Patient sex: M
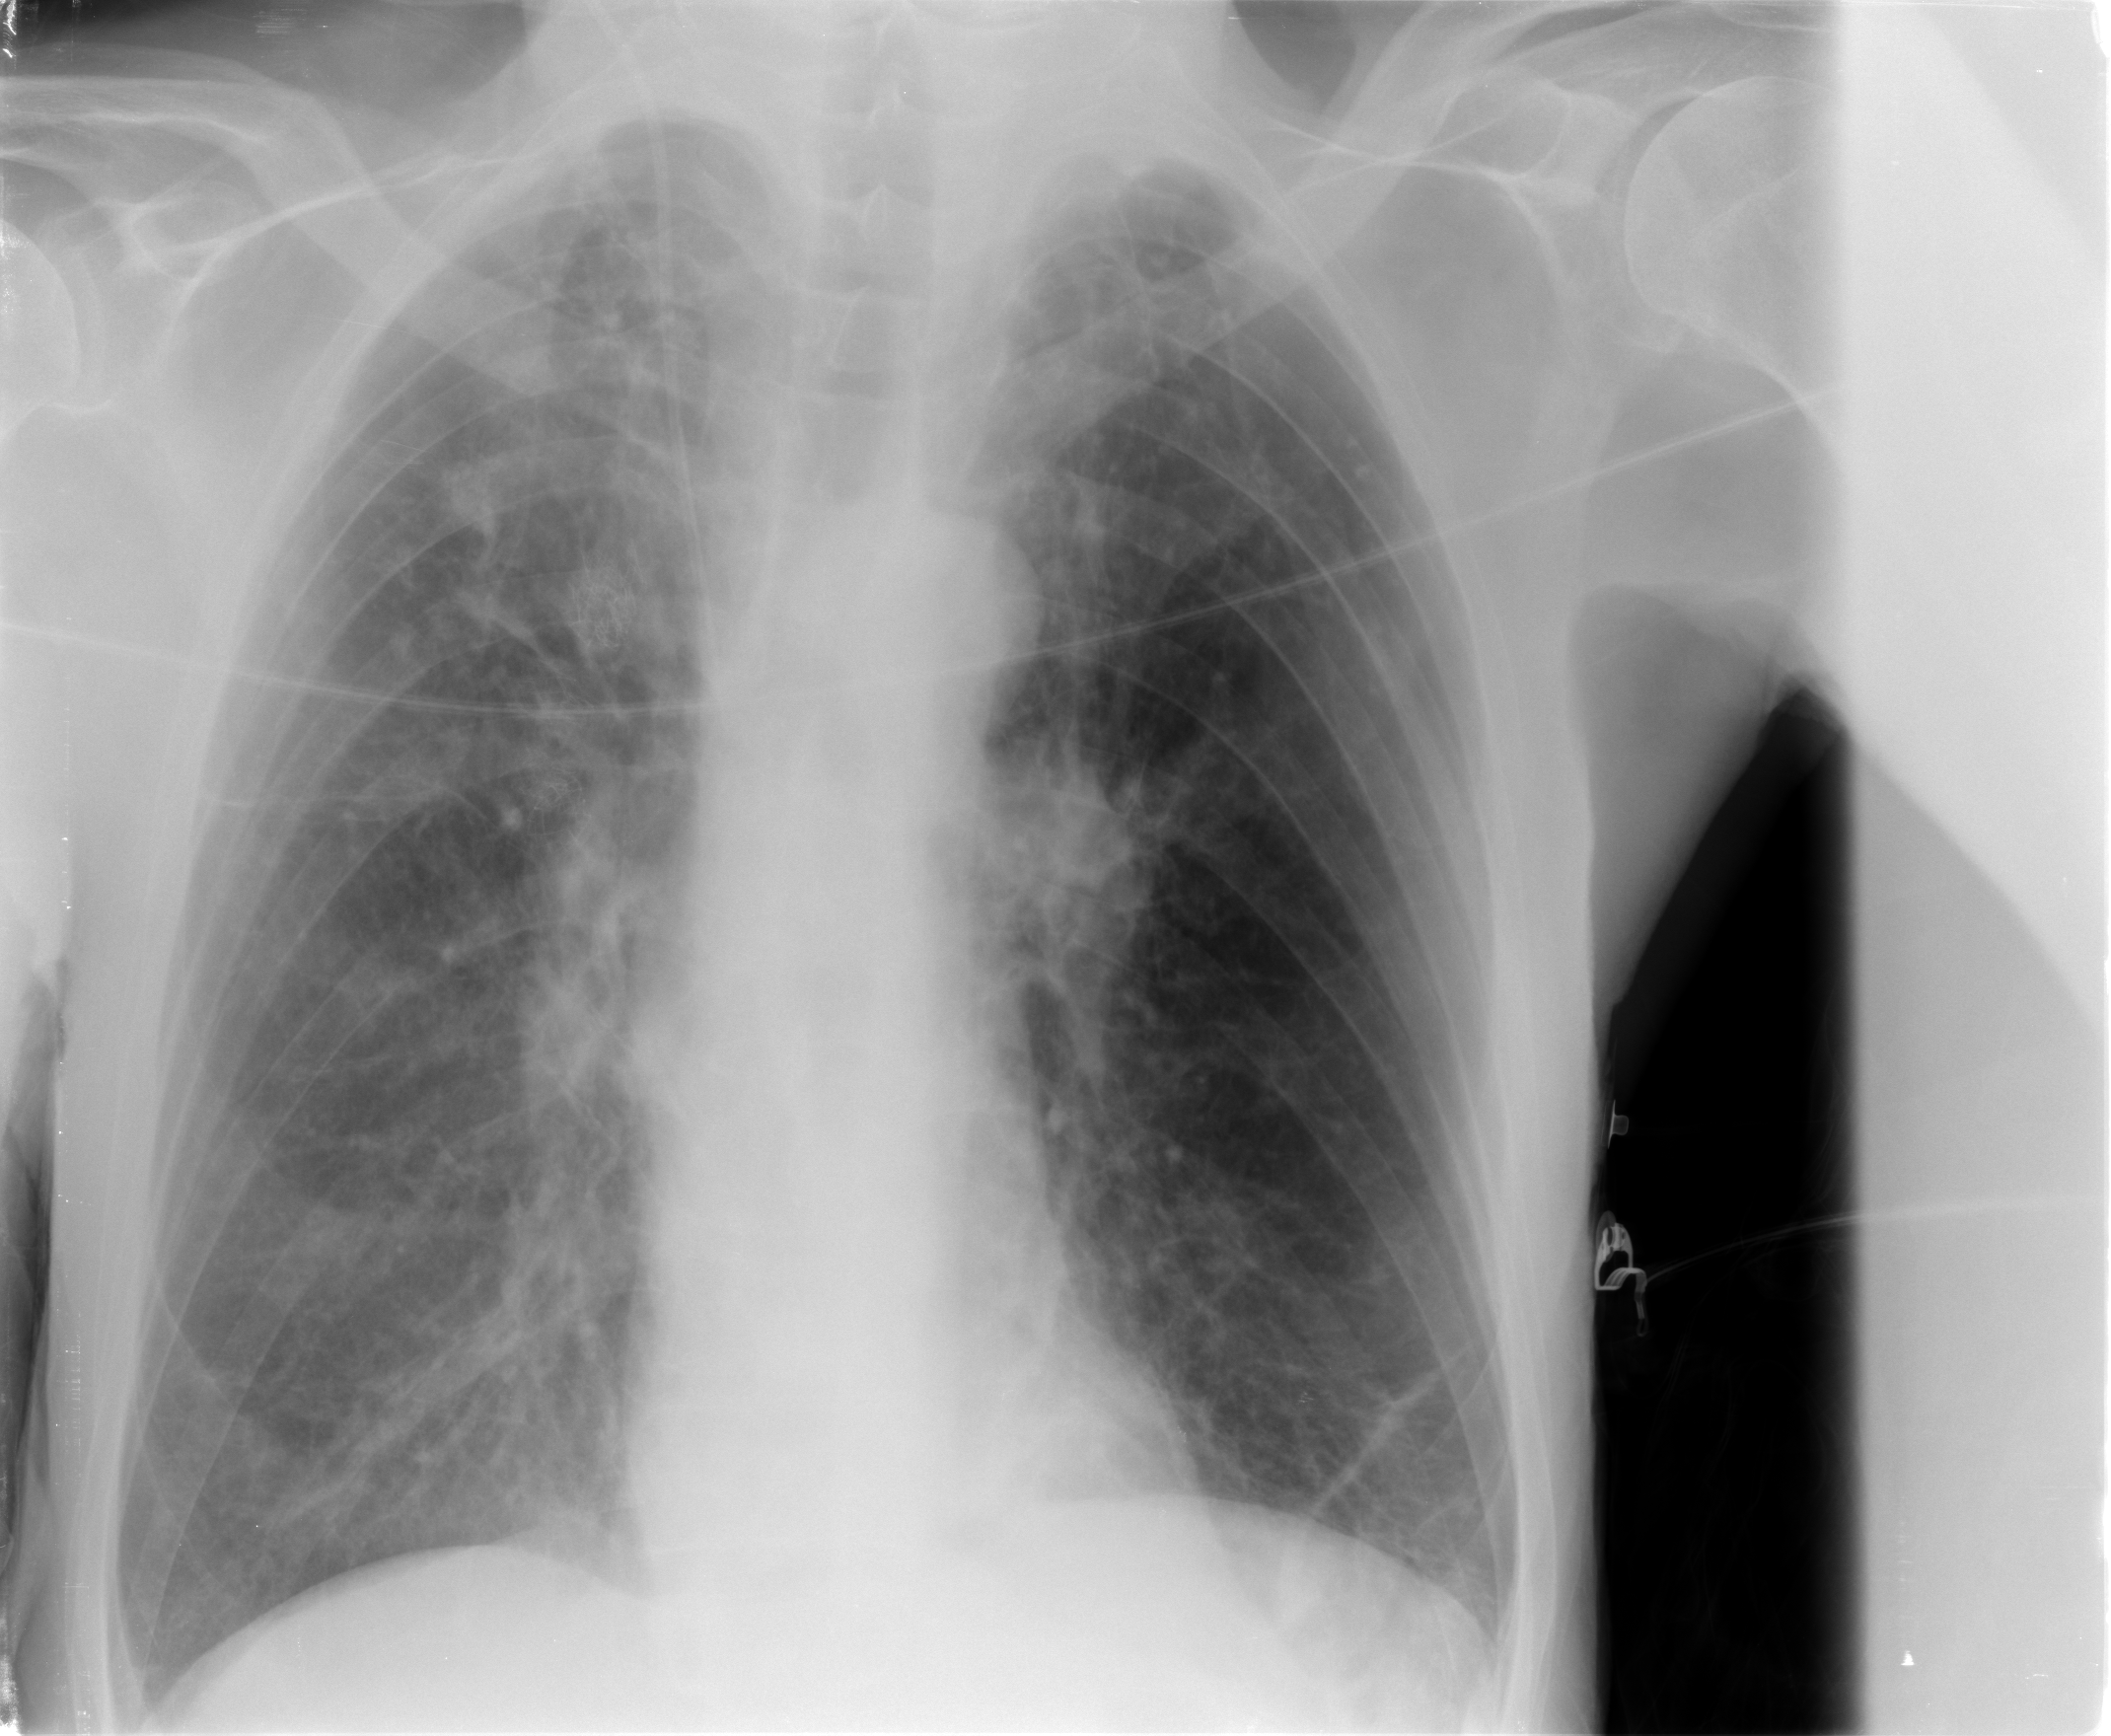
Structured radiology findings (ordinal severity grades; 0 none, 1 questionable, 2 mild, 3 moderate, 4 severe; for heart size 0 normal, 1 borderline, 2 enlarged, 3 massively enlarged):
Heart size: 0
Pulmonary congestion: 0
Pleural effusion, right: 0
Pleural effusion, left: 0
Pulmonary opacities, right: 1
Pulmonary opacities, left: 1
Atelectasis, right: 0
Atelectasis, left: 0